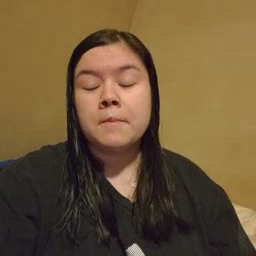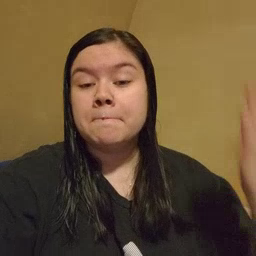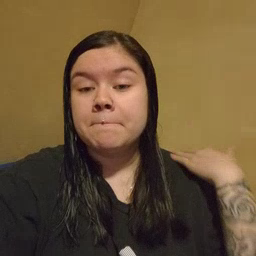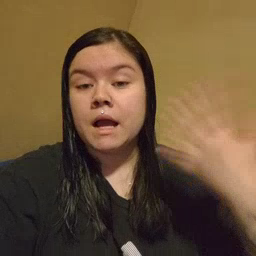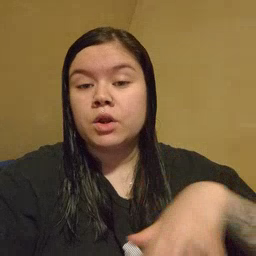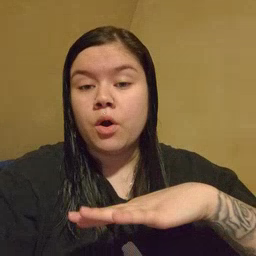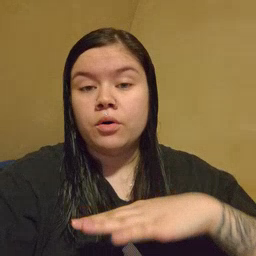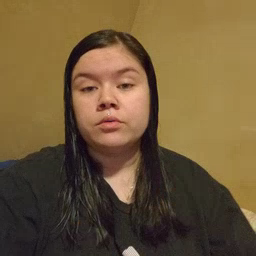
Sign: backyard